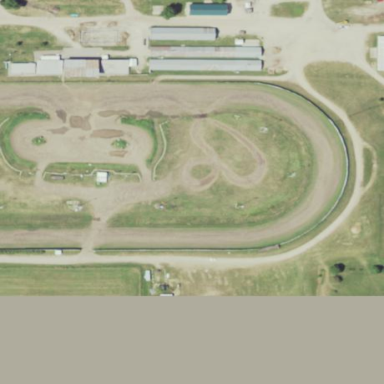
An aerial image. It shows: Motor sport raceway.